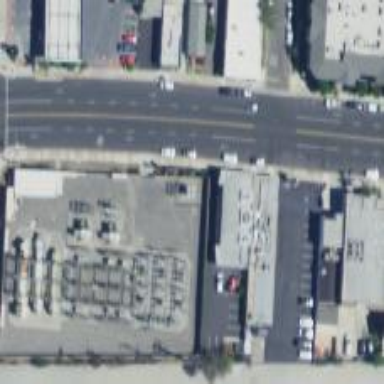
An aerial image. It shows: Substation behind wall.